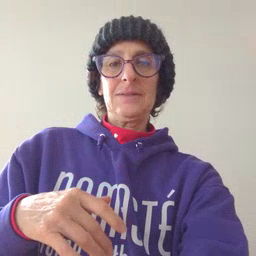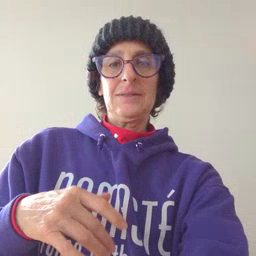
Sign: sick